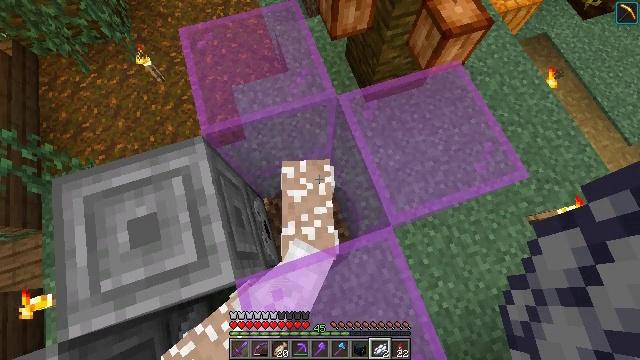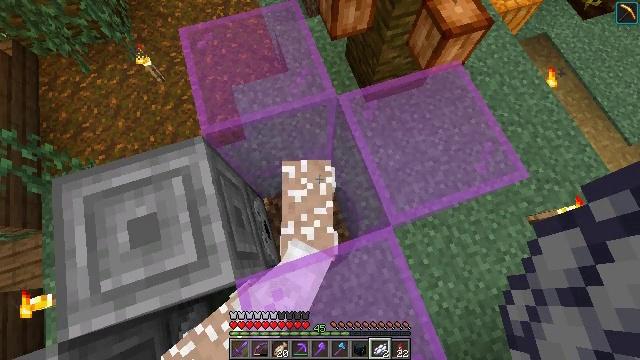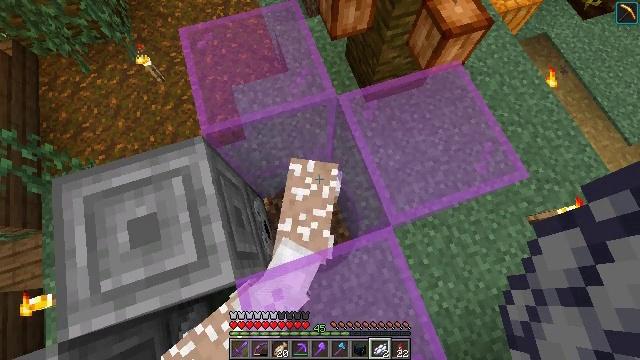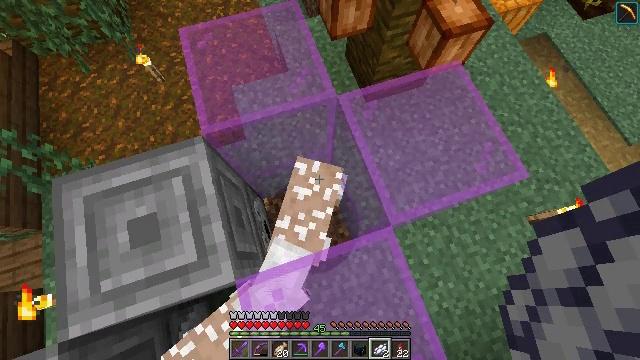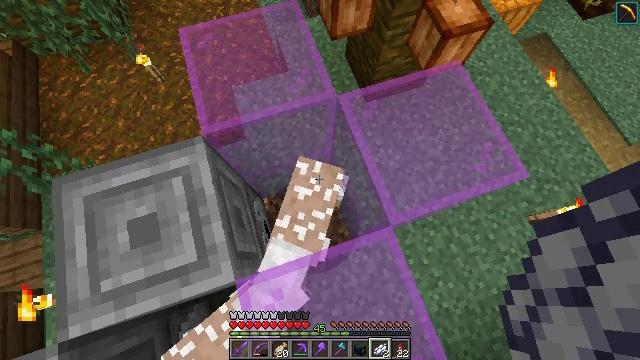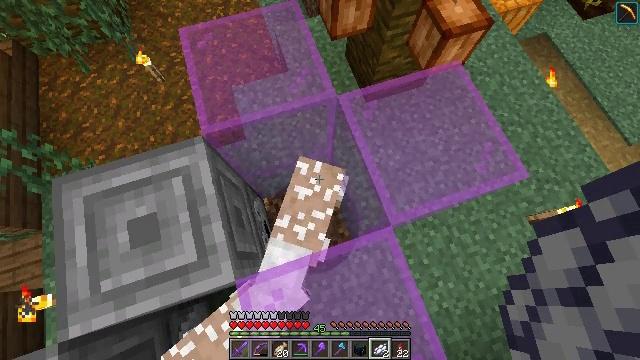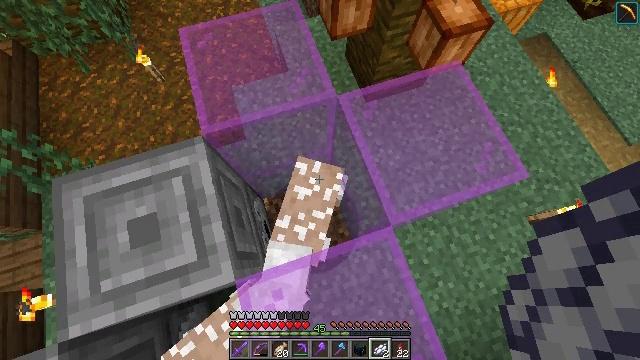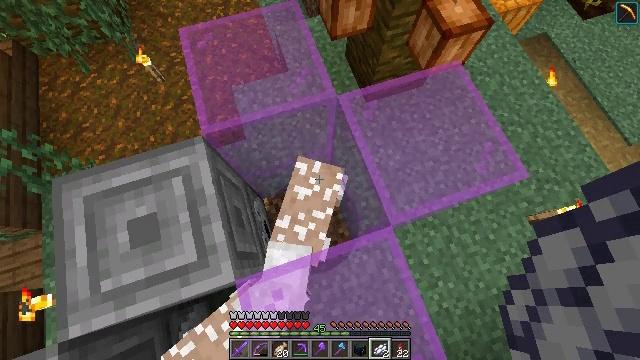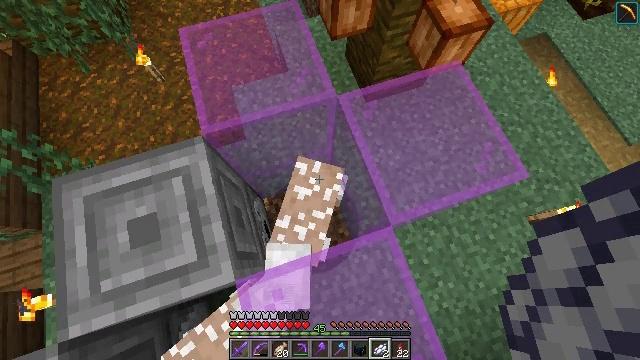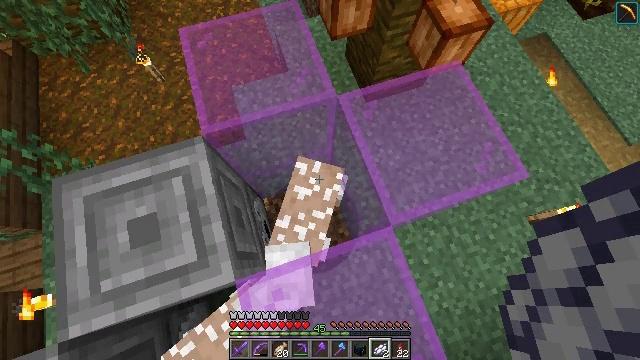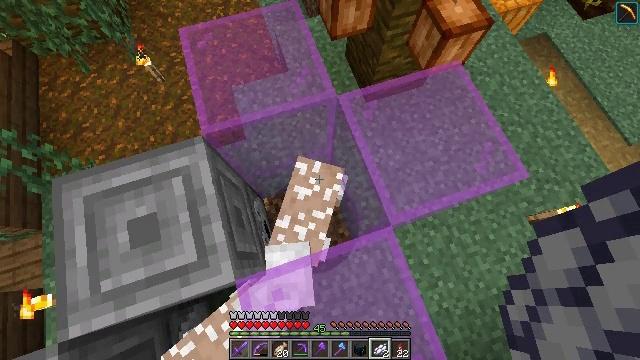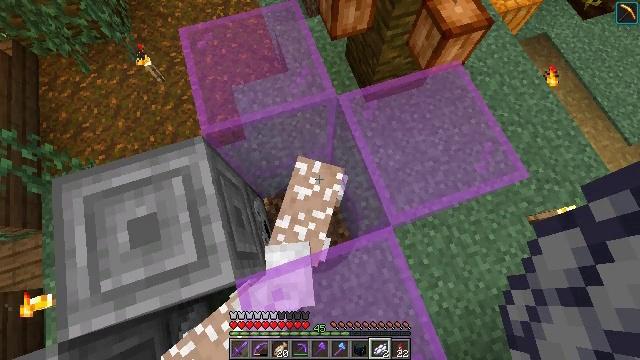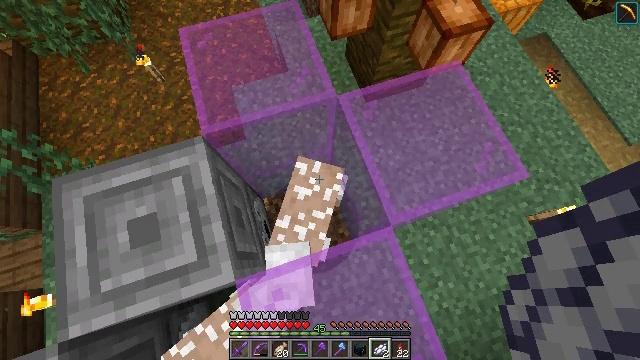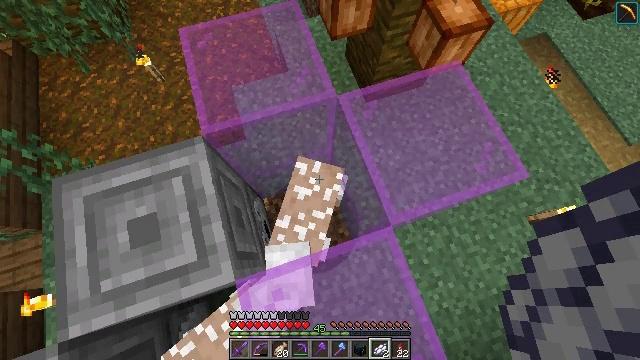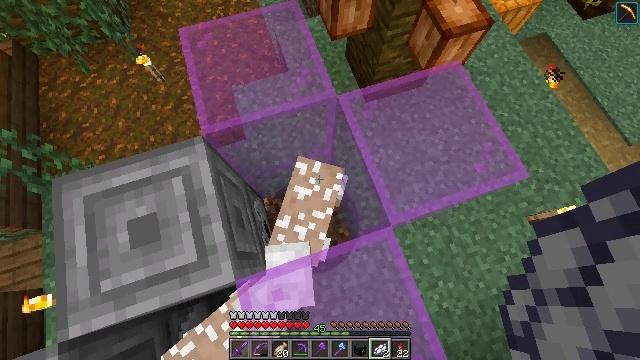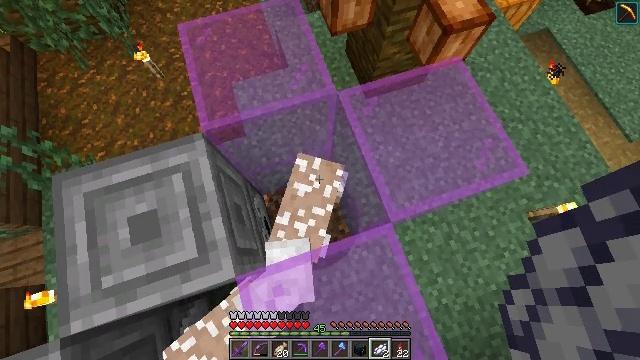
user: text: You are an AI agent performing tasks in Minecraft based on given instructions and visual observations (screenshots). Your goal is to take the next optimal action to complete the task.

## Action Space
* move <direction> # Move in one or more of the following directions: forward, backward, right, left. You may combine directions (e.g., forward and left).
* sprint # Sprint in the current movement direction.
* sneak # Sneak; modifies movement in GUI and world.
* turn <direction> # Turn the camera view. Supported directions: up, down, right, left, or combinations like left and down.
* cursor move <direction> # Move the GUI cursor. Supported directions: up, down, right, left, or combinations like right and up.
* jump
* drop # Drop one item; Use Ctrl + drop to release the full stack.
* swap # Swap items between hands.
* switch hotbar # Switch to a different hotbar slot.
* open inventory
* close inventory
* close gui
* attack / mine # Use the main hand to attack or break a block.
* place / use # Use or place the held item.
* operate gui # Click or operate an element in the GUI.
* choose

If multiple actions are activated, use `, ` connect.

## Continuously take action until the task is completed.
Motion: motion action
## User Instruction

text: drop white dye
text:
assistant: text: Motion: no_op
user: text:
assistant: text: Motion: no_op
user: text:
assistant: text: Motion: no_op
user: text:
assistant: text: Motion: no_op
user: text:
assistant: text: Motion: no_op
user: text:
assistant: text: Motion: no_op
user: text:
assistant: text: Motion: no_op
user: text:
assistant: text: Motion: no_op
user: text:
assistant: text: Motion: no_op
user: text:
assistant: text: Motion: no_op
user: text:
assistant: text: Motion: no_op
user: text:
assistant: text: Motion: no_op
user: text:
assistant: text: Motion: no_op
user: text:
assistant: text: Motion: no_op
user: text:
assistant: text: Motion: no_op
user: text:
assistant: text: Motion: no_op
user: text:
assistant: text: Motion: turn left and down
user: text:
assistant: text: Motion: no_op
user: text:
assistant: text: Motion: no_op
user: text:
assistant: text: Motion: no_op
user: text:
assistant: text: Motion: no_op
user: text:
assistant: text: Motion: no_op
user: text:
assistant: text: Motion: no_op
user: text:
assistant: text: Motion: no_op
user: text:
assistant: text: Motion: no_op
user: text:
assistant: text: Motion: no_op
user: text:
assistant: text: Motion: no_op
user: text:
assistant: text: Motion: no_op
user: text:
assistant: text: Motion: no_op
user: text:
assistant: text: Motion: no_op